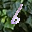
Label: 6